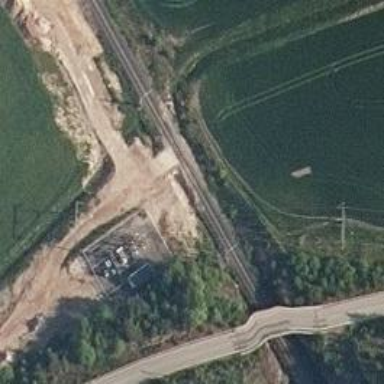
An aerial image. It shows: Neutral section for electricity along the railway.